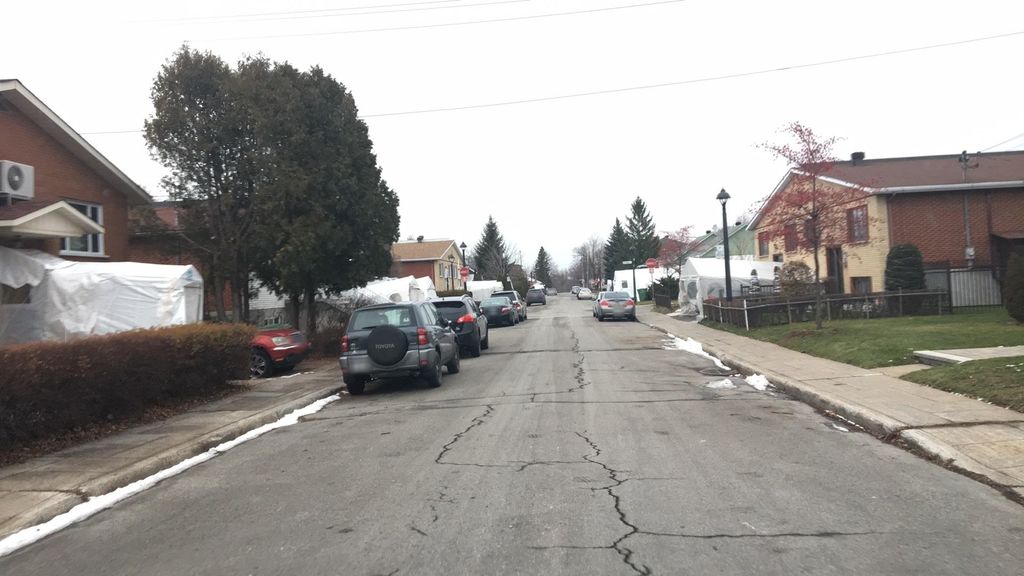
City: montreal